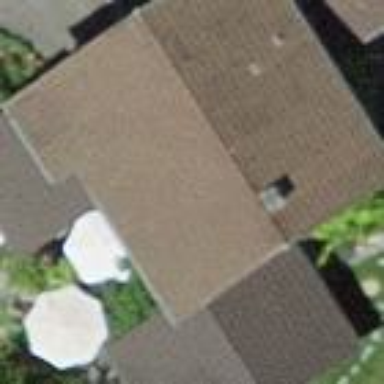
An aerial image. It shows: Building with tile roof.